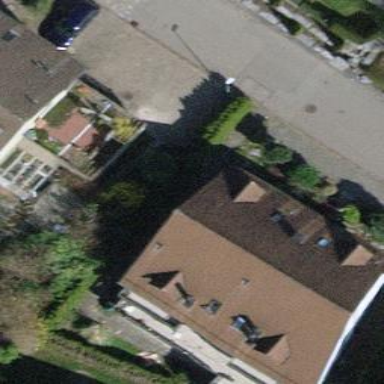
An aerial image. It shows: Detached building.